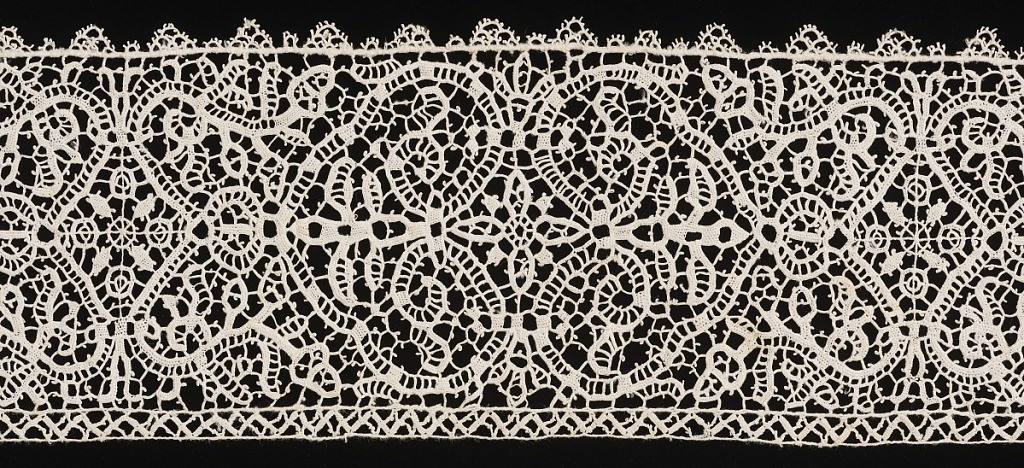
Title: Border
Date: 17th century
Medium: linen Technique: punto in aria needle lace with bobbin lace heading
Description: Lace border with quatrefoil motif combined with balanced scrolls and narrow pointed edge. Bobbin heading. Tag attached says ''Venezia''.